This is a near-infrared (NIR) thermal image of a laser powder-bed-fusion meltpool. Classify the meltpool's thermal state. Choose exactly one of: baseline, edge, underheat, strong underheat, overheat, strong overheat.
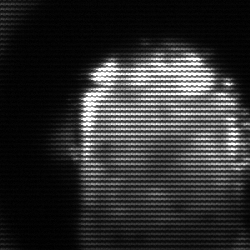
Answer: baseline